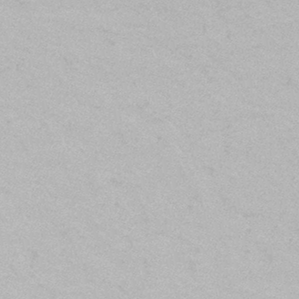
Label: frost